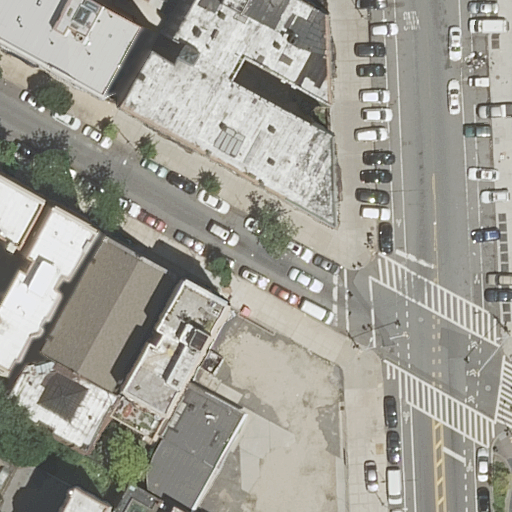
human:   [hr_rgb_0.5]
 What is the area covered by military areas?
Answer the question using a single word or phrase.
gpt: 0m2

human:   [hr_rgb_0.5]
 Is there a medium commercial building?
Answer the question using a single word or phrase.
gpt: no

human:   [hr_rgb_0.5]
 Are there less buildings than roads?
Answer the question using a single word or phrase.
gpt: no

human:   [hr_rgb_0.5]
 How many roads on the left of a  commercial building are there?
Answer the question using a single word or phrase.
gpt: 0

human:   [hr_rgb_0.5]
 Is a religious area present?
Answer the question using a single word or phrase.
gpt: no

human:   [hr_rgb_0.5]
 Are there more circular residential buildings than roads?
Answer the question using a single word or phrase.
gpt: no

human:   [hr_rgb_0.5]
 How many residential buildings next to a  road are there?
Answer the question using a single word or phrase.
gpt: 10

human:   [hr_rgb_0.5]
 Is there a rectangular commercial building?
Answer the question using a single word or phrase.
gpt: no

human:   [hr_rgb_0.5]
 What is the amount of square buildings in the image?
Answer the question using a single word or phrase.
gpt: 0

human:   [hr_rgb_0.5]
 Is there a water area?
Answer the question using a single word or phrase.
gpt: no

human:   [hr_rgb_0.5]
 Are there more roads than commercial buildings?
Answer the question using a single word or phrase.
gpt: yes

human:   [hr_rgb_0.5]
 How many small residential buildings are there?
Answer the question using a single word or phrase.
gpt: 4

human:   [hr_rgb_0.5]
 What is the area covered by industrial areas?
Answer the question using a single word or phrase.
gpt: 0m2

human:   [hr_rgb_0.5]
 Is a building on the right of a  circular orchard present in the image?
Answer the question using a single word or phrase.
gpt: no

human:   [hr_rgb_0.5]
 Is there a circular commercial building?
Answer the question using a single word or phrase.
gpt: no

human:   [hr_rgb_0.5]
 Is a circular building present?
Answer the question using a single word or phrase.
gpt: no

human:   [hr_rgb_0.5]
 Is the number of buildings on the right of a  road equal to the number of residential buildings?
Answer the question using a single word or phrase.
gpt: no

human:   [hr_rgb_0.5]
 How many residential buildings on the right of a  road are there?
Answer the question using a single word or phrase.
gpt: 0

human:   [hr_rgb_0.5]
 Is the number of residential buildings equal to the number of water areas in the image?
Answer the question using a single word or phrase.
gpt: no

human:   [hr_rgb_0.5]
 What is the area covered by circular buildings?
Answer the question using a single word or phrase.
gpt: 0m2

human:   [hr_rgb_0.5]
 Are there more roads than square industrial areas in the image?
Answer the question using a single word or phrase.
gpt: yes

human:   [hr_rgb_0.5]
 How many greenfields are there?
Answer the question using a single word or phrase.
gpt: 0

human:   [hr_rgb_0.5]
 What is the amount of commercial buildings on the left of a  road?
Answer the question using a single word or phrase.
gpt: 0

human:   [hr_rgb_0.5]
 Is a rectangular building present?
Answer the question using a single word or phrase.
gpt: yes

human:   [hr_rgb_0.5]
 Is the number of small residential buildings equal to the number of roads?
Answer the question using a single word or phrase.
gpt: yes

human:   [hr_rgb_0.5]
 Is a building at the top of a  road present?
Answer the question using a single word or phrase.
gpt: yes

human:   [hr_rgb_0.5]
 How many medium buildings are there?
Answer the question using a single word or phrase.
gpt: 4

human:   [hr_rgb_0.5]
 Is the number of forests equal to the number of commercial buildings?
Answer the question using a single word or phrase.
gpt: yes

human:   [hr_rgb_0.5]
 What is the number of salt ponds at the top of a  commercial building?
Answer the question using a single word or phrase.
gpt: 0

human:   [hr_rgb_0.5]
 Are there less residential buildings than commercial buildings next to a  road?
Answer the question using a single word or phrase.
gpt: no

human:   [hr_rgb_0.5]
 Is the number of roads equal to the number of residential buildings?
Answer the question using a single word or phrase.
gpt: no

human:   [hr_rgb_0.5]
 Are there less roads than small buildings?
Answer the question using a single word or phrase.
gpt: no

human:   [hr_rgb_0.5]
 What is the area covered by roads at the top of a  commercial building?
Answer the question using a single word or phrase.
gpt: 0m2

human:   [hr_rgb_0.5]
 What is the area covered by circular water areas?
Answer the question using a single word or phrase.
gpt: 0m2

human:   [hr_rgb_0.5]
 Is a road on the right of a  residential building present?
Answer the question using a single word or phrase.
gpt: yes

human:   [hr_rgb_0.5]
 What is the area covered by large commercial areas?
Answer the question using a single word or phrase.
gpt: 0m2